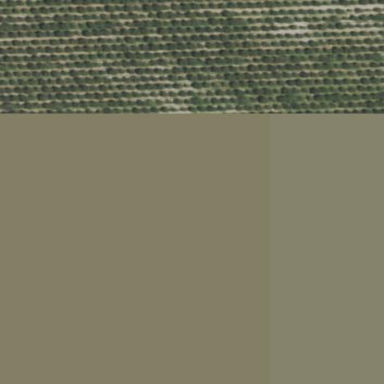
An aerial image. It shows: Orchard filled with persimmon trees.